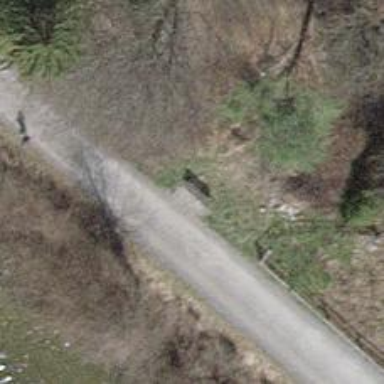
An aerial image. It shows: Bench.